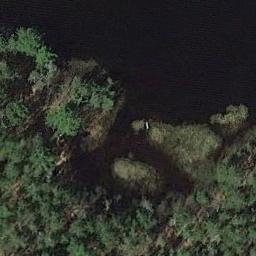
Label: wetland